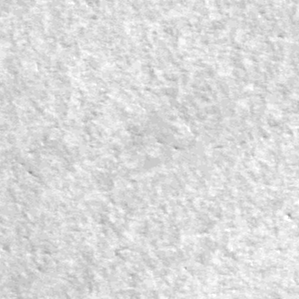
Label: frost